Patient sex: M
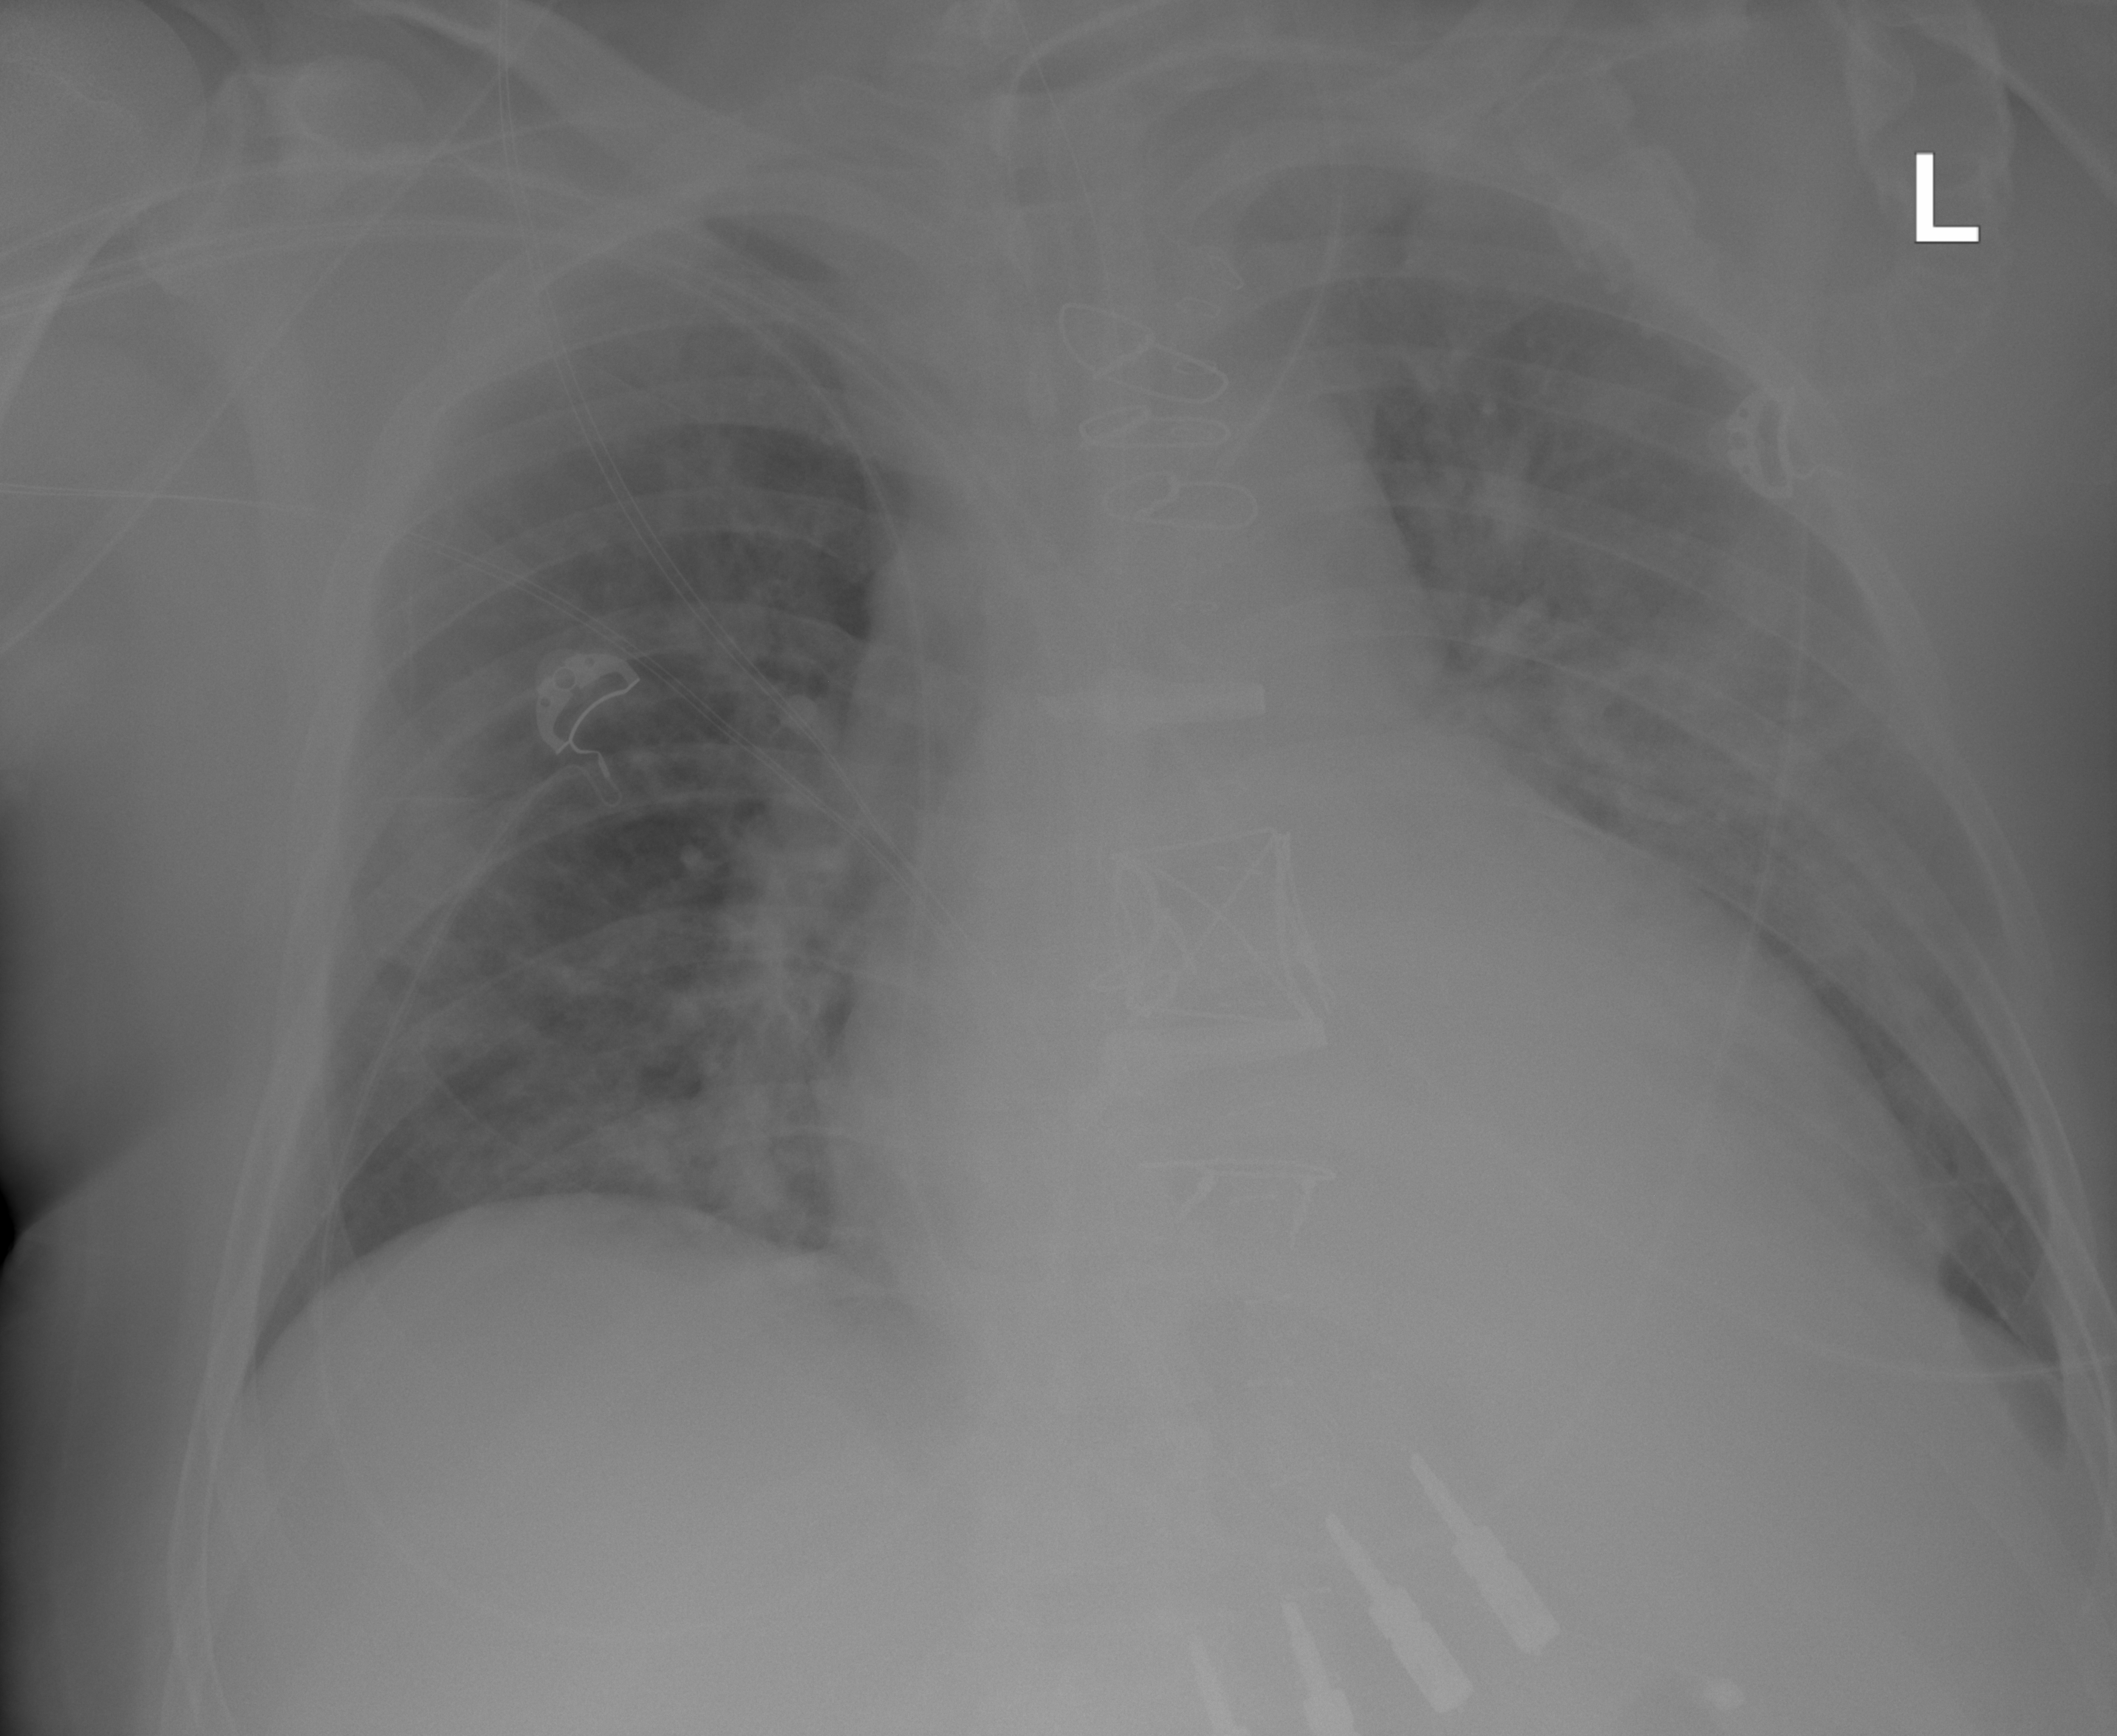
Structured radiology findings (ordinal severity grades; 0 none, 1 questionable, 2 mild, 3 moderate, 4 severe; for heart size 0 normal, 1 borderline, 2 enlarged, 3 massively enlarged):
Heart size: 2
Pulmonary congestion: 2
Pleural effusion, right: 0
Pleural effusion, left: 0
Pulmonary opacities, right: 2
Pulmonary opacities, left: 2
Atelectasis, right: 0
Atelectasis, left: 2